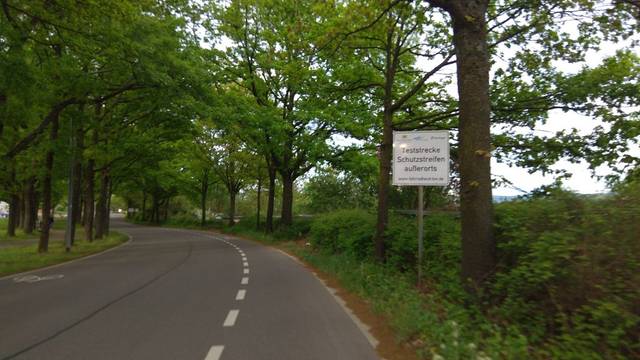
Region: Germany
Coordinates: 48.509, 9.195